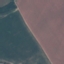
Label: AnnualCrop